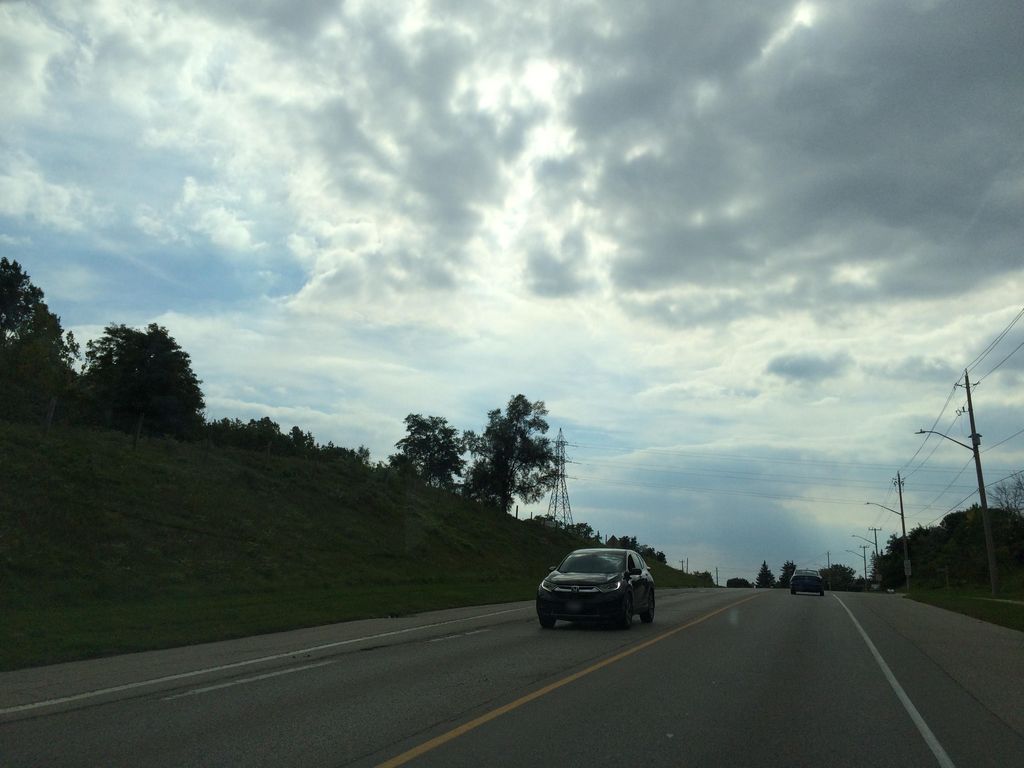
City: kitchener-waterloo